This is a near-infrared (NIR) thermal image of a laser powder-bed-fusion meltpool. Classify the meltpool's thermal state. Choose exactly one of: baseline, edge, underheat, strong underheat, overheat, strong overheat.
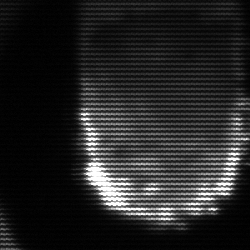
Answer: baseline